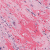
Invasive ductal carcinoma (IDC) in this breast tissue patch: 0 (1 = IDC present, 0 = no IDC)